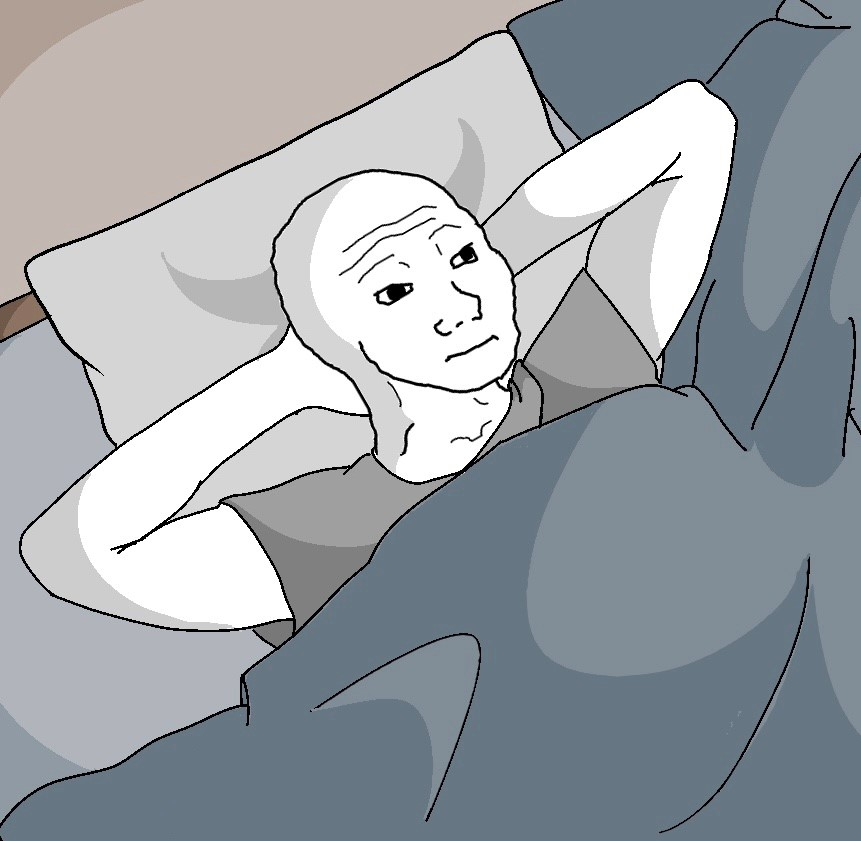
Label: 5_Wojak_with_Background